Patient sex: M
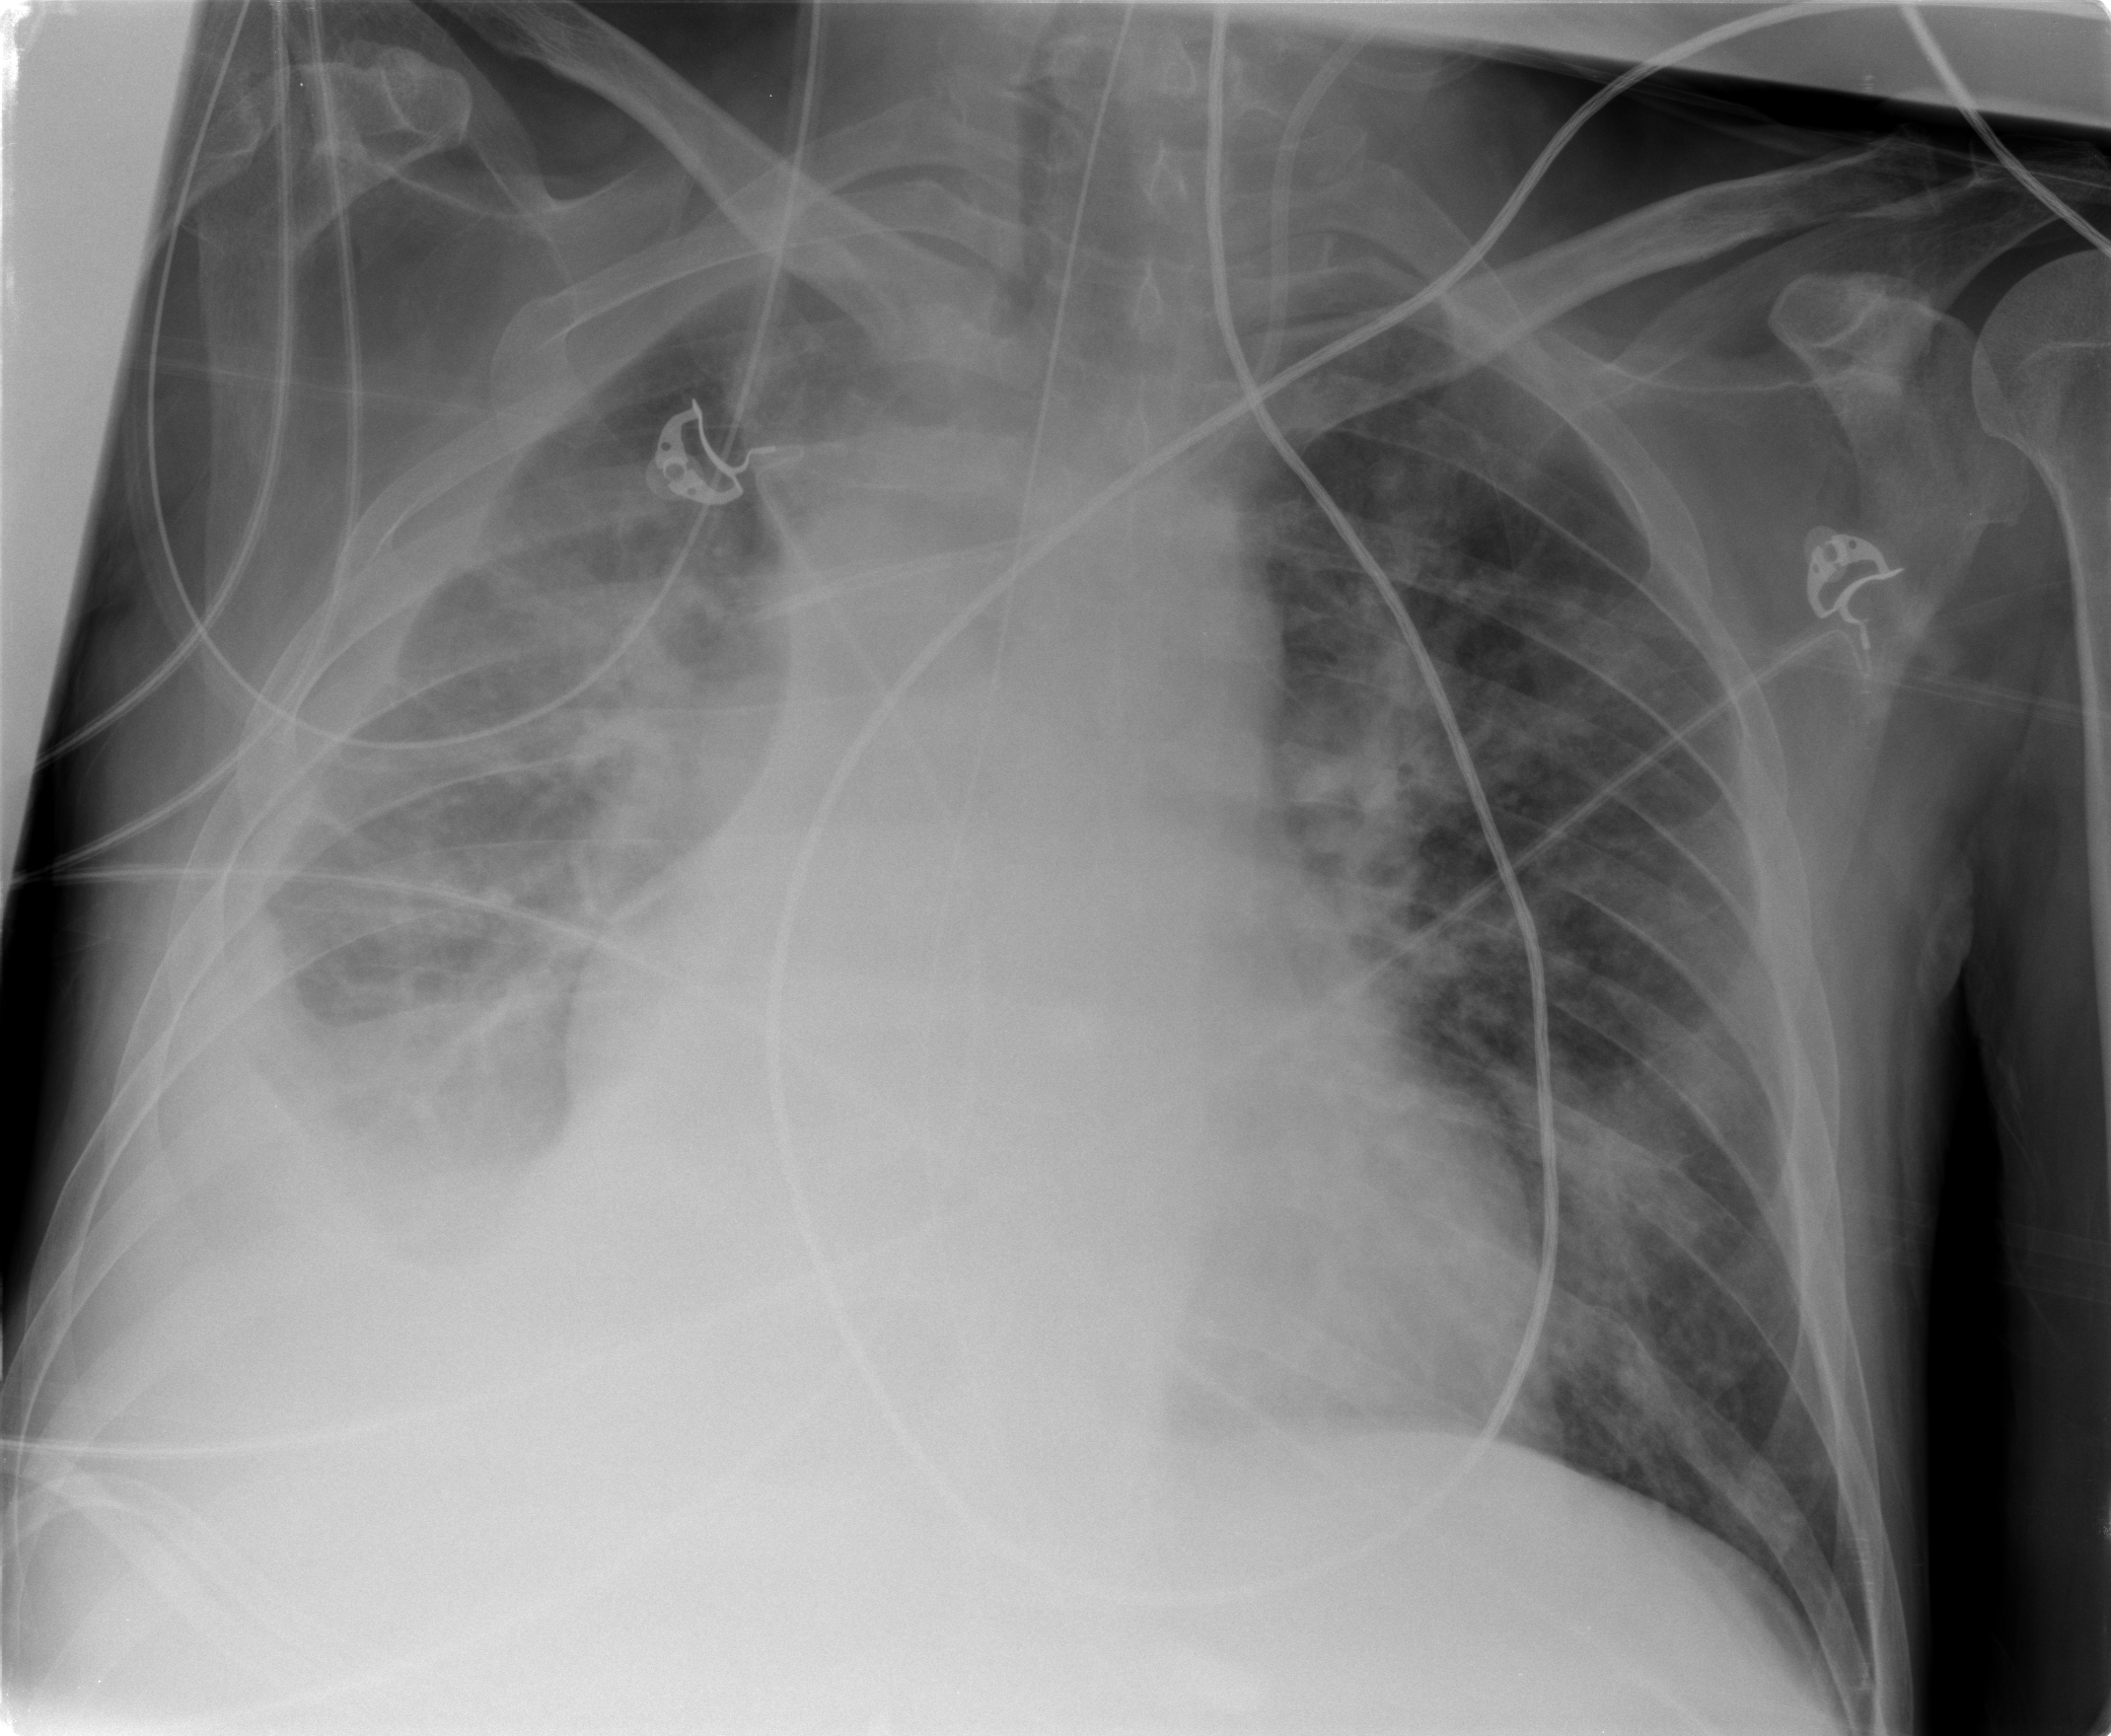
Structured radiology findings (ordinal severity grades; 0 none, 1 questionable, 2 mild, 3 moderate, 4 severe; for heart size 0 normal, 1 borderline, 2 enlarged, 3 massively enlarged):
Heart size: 2
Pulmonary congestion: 1
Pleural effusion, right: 3
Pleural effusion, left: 0
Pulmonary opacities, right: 1
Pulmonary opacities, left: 1
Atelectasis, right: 2
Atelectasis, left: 0